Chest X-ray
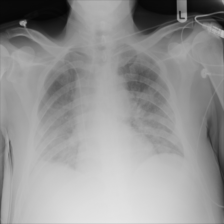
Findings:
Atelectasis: negative
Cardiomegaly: negative
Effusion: positive
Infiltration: positive
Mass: positive
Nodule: negative
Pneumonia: negative
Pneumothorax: negative
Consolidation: negative
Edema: negative
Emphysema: negative
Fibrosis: negative
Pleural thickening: negative
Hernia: negative